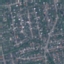
Land use / land cover class: Residential